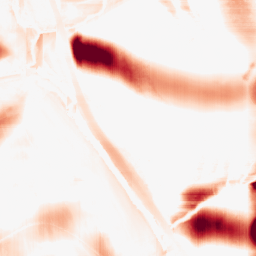
Category: morphological
Decomposition family: rolling_ball
Decomposition parameters: radius: 25
Upsampling method: lanczos
Upsampling parameters: scale: 4
Upsampling scale: 4